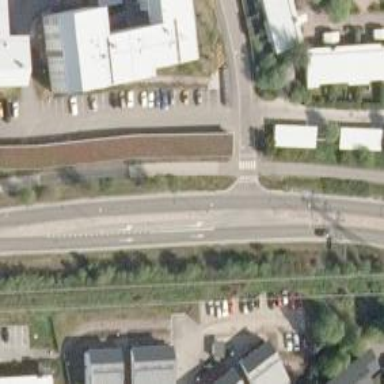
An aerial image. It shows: Road with "give way" sign.